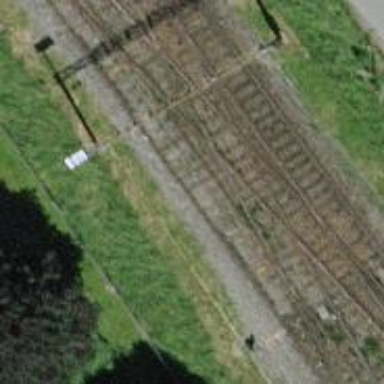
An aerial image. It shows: Railway crossing.